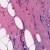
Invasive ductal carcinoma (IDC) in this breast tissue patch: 0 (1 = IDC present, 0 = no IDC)